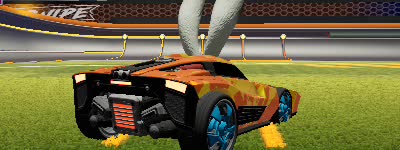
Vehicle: breakout